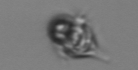
Label: Mesodinium